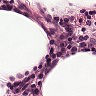
Metastatic tissue present: no